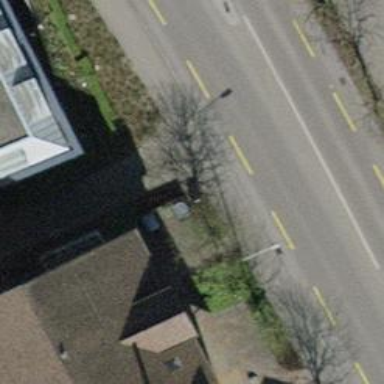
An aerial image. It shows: Uncontrolled road crossing.